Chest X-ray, AP view. Patient: 51 years old, sex M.
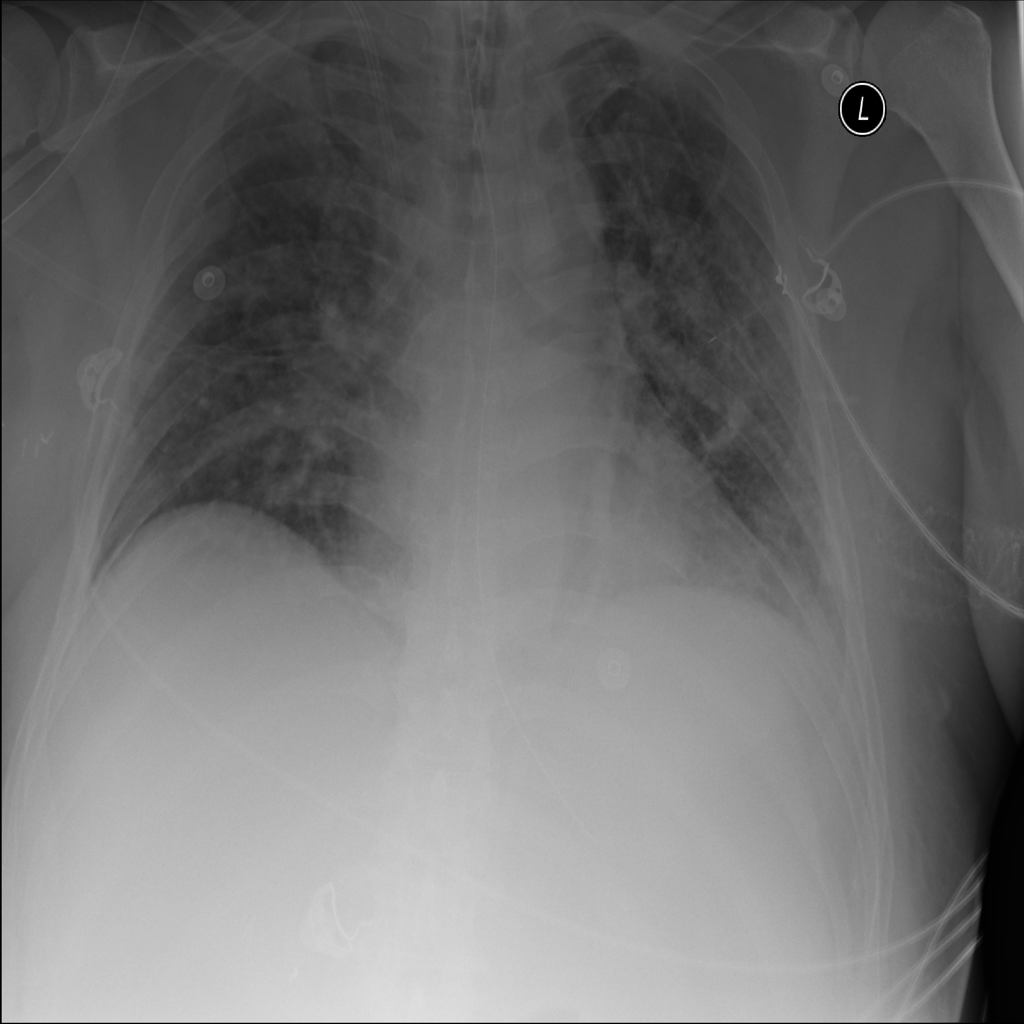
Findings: No Finding